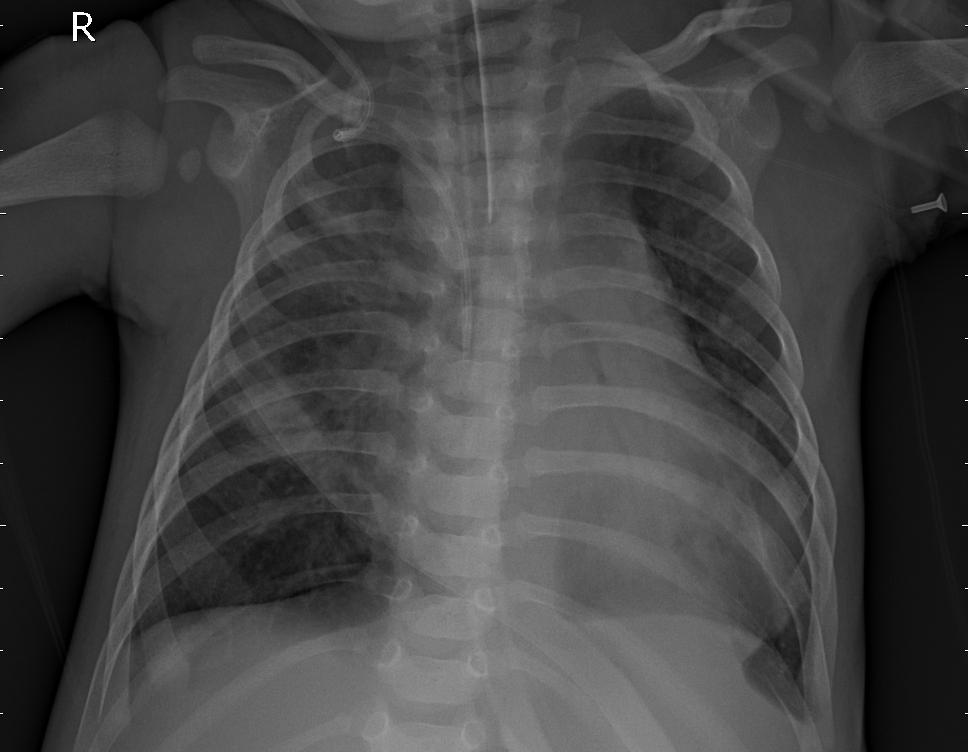
Diagnosis: PNEUMONIA